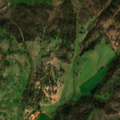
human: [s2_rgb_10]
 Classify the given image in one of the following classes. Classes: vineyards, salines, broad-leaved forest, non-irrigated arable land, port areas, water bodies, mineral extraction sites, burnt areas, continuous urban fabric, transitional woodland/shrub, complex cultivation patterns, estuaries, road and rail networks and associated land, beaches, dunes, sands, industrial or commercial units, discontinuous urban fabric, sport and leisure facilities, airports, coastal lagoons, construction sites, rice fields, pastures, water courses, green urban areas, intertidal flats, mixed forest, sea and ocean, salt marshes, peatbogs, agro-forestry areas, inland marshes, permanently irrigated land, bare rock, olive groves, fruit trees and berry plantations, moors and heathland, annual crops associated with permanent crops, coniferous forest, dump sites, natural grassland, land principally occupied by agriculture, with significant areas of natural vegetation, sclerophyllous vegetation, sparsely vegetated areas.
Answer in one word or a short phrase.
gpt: non-irrigated arable land, agro-forestry areas, broad-leaved forest